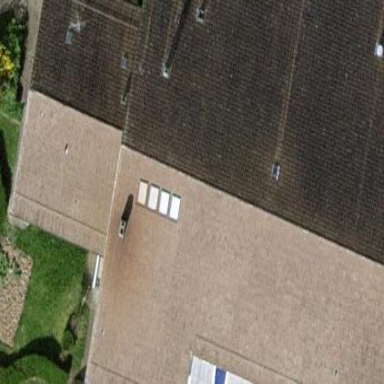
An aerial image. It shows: School building.